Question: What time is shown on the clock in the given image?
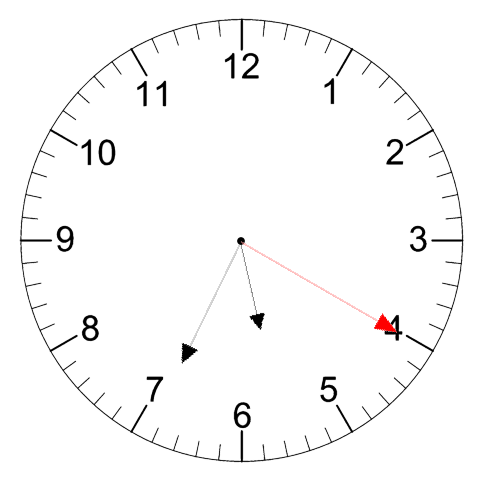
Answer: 05:34:20